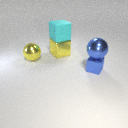
large cyan rubber cube above large yellow metal cube